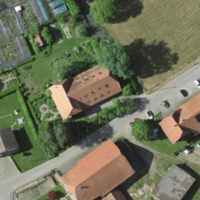
EUNIS habitat code: 54
Species observed at this site:
Nicandra physalodes
Astrantia major